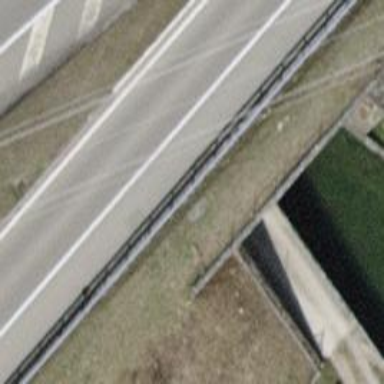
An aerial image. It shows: Paved path leading through tunnel.